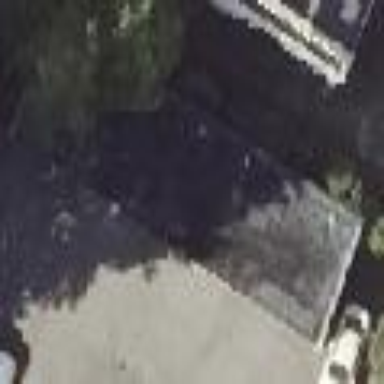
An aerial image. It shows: Group of garages.